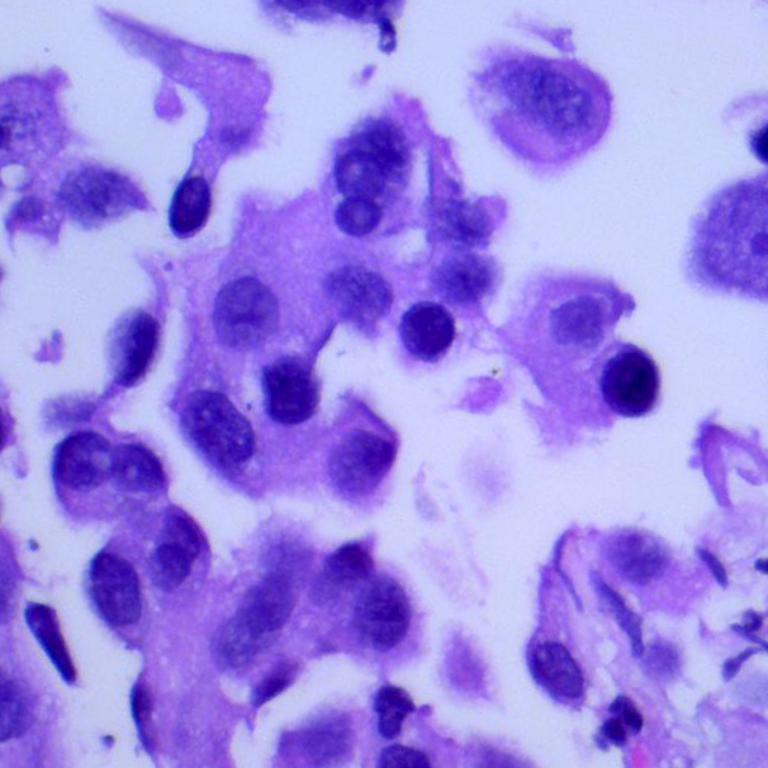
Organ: lung
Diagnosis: adenocarcinomas